Aerial crown-view tile of a tropical tree (Barro Colorado Island, Panama), acquired 20241014:
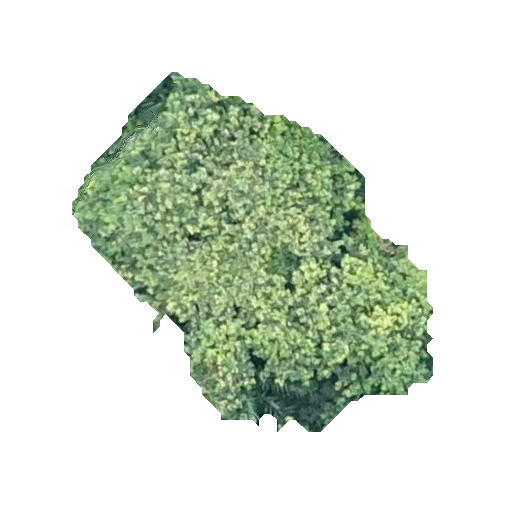
Species: Luehea seemannii
GBIF accepted scientific name: Luehea seemannii
Crown area: 122.594 m²